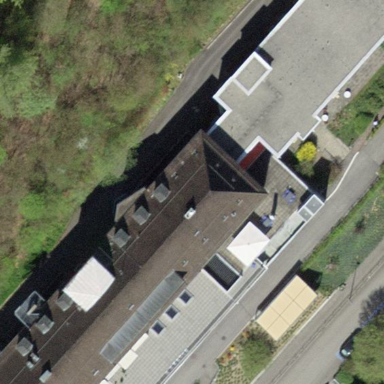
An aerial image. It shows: Nursing home building.